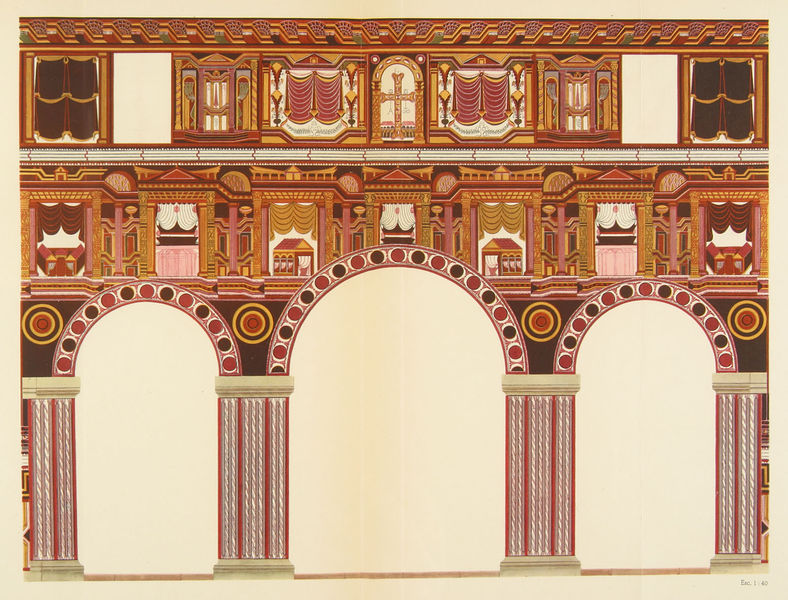
Titel: San Julián de los Prados in Oviedo
Standort: Oviedo, San Julián de los Prados (EU - E)
Schlagwörter: fenster, orange, skizze, säulen, tür, haus, rot, ornament, wand, innenraum, häuser, kirche, bogen, fassade, dekoration, gardinen, tapete, vorhänge, ornamente, bett, tor, bögen, eingang, eingänge, kreuz, druck, kreise, entwurf, ornamental, tore, wandaufriss, abbildung, kirhce, aufriss, kolonade, blendarkatur, 1930, blendarchitektur, dekoratioin, rüume